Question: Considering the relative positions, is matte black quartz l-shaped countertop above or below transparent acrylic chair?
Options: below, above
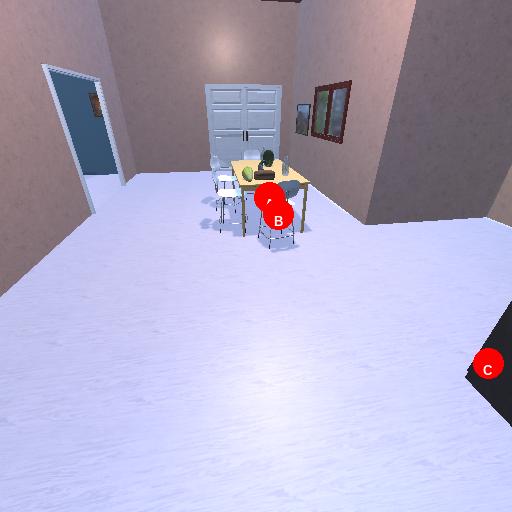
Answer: below